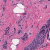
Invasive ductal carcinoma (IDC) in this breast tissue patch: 0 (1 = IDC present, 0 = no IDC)